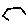
Label: hexagon